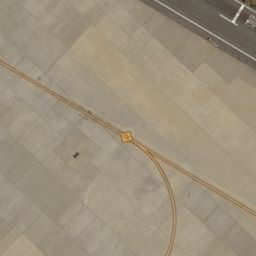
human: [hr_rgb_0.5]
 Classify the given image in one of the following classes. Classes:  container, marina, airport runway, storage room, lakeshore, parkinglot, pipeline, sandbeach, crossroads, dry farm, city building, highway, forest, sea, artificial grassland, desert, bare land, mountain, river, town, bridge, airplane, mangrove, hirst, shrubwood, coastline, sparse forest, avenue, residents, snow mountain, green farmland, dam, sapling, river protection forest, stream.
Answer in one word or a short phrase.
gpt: airport runway